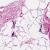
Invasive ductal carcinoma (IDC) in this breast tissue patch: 0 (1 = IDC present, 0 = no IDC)